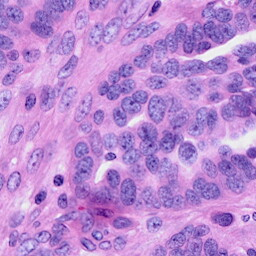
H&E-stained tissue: Ovarian